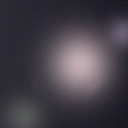
Screen state: off